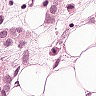
Metastatic tissue present: yes